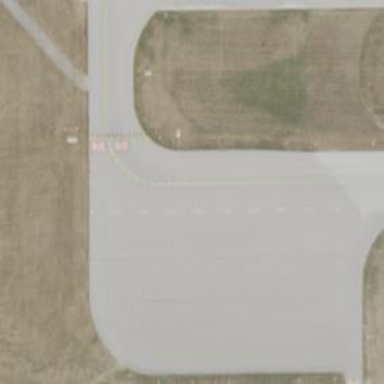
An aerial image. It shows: Image of taxiway at airport.